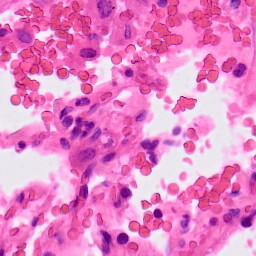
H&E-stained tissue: Lung